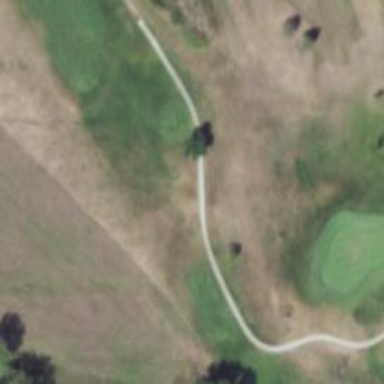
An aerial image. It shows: Driveway that serves as golf cart path.